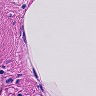
Metastatic tissue present: no